Question: I'm looking for a calendar control, which can show current month and 2 months a head.
The output format, should be like a table/excel document.
Here's an example (only showing the top of the calendar):

I need to be able to add events, to a specific date on the calendar.
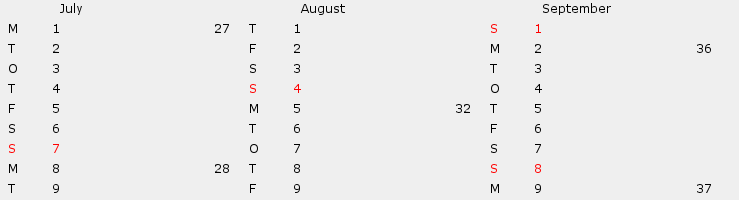
Answer: You could use something like <URL> and just display a calender for each month arshaw.com/fullcalendar